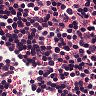
Metastatic tissue present: yes